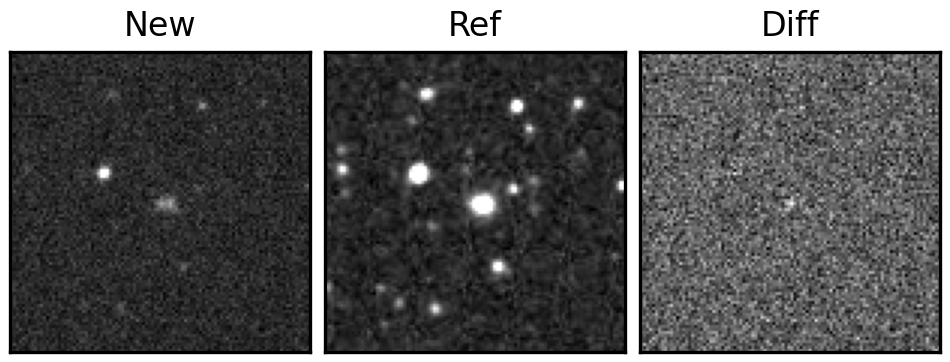
Label: real